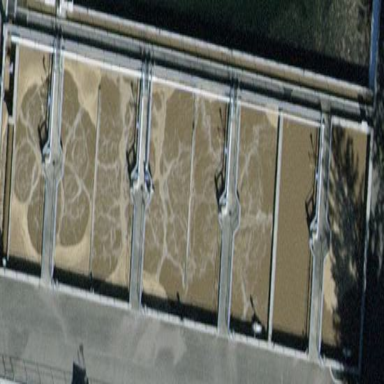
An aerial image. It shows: Reservoir of sewage water in natural setting.